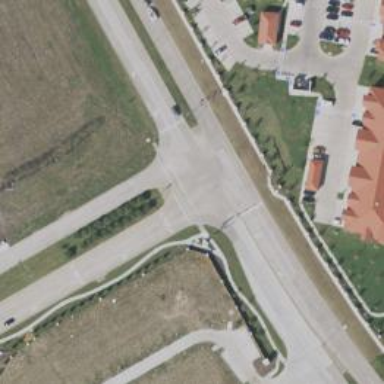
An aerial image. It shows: Asphalt road classified as tertiary.